Question: Code snippet:
'''
func tableView(_ tableView: UITableView, cellForRowAt indexPath: IndexPath) -> UITableViewCell {
let cell: BroadCastFeedTableViewCell = broadCastTableView.dequeueReusableCell(withIdentifier: "broadCastFeedCell") as BroadCastFeedTableViewCell
cell.singlePicImageView.kf.setImage(with: URL(string: (self.broadCastArray[indexPath.row].images_url?[0])!), placeholder: nil, options: nil, progressBlock: nil)
{ (theImage, error, cache, url) in
if theImage != nil{
let imageHeight = self.getAspectRatioOfDownloadedImages(resolution: self.broadCastArray[indexPath.row].image_resolution![0])
cell.collectionContentViewHeightConstraint.constant = imageHeight
cell.layoutSubviews()
cell.layoutIfNeeded()
}else {
let placeHolderCenterCordi = UIView().getViewRelationWithSuperSuperView(viewControllerView: cell.collectionContentView,
subView: cell.singlePicImageView, subObjFrame: cell.singlePicImageView.frame)
cell.singlePicImageView.addPlaceHolderImageView(cordinates: placeHolderCenterCordi.center)
}
self.broadCastTableView.rowHeight = UITableViewAutomaticDimension
}
}
'''
In above code I have used Kingfisher library to load image from remote server, whenever following code load certain images(GIF, JPEG, PNG) which may have large size (2-5 MB approx.) the app terminates due to memory issue. In iPhone 5s it terminates instantly as soon as app is launched and in other iPhone Model (7, 6s) it terminates after scrolling for certain amount of time. I have also check Allocation and leak but I didn't understand/found much about the issue.
I have also attached the profiling graph. This shows there is no such memory leaks, but due to some issue app is terminating:

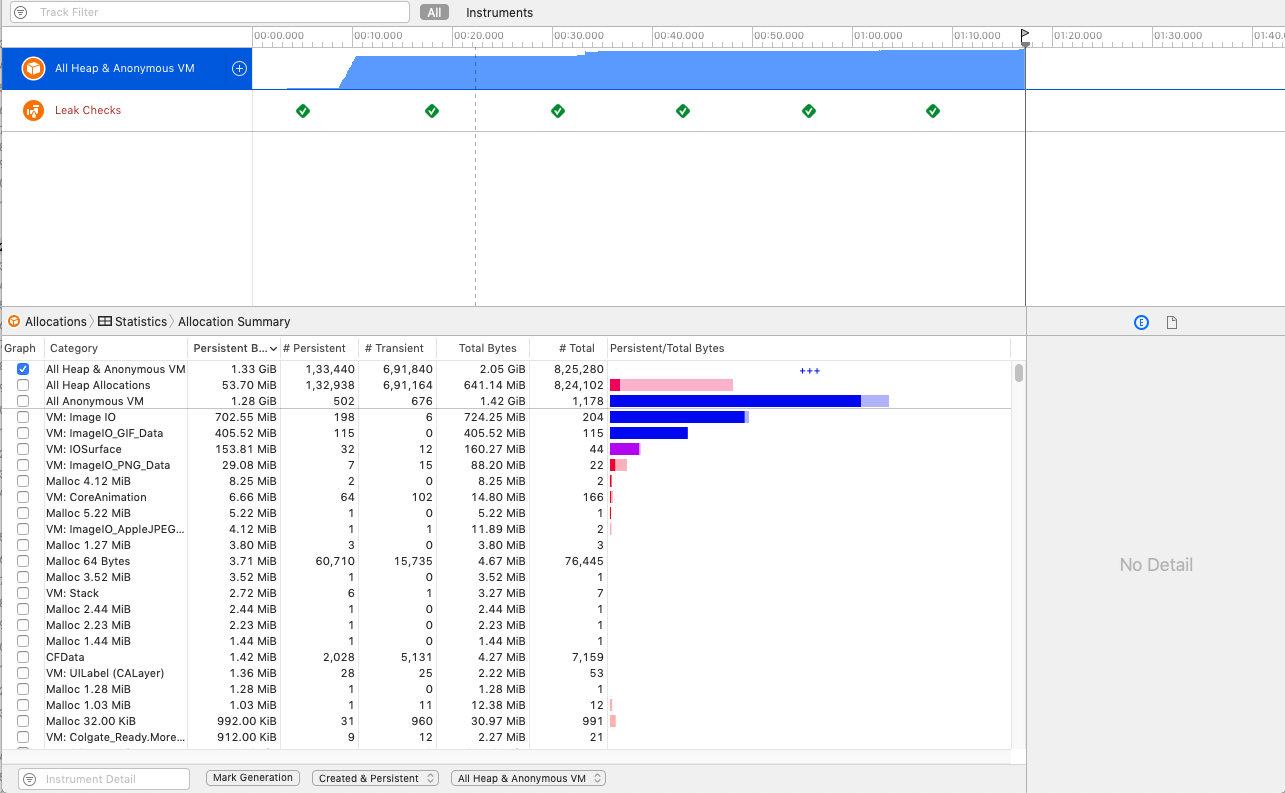
Answer: I had a lot of problems with memory loading images. I cannot be certain of your case, but I can give you some helpful tips.
1. Look into UITableViewDataSourcePrefetching. It's a way for you to download the images before they are rendered in the cell.
2. Look into creating a Helper function somewhere that starts the download and allows that download to be cancelled. When you quickly scroll down a tableview, for instance, every cell is going to start the download of the image, even if it was not shown. You can cancel the download if the cell is gone.
3. Cells should be basically a UI element on your code. The idea is, try to take out network requests out of the cell itself and make sure that you cell only contain the elements (images, labels, views) to render, the cell has a func configure(withModel: Model) function, and that on the cellForRow, you just pass the data to it for rendering. Cells are reused and updates frequently, you should not be performing a bunch of stuff on it. Remember that when a cell get loaded, it's going to call those functions, then it can be gone out of screen and back again and it's going to re-execute all that all over again.
4. Have you cell class perform the correct layout updates and refreshes and try not to do it in the cellForRow. All you could do is just make sure the imageview gets the image, but not rely on performing cell changes and this image download is async and that cell may not even be there when the download ends.
5. Caching. Can you cache those images or they change constantly? make sure you understand how KF is caching your images and that is doing the caching you need. If not, adapt.
6. [nitpicking] you call cell.layoutSubviews() and then cell.layoutIfNeeded(). The first one is force calling layoutSubviews, the second one is checking to see if there are stuff that needs to be laid out before calling layoutSubView. If you want to mark a view to be laid out you can do setNeedsLayout(). that will make the view layout updates on the next cycle.